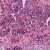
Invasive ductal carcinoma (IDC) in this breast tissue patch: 0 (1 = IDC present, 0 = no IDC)